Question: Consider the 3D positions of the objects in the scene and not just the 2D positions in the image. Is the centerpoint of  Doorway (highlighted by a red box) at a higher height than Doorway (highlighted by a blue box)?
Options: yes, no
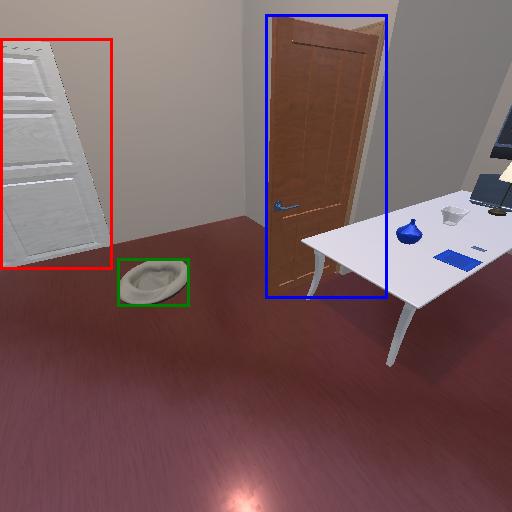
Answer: yes